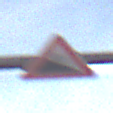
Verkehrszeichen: Gefaelle10
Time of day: MorningAfternoon
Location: Outdoor (Special)
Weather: PartlyCloudy
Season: NotSpecified
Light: Natural